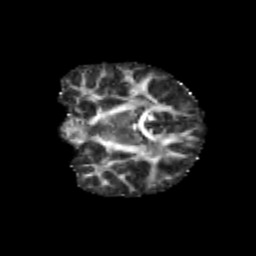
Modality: FA
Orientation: coronal
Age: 11
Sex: male
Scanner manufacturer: siemens
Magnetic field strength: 3 T
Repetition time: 3.8 s
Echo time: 0.07 s